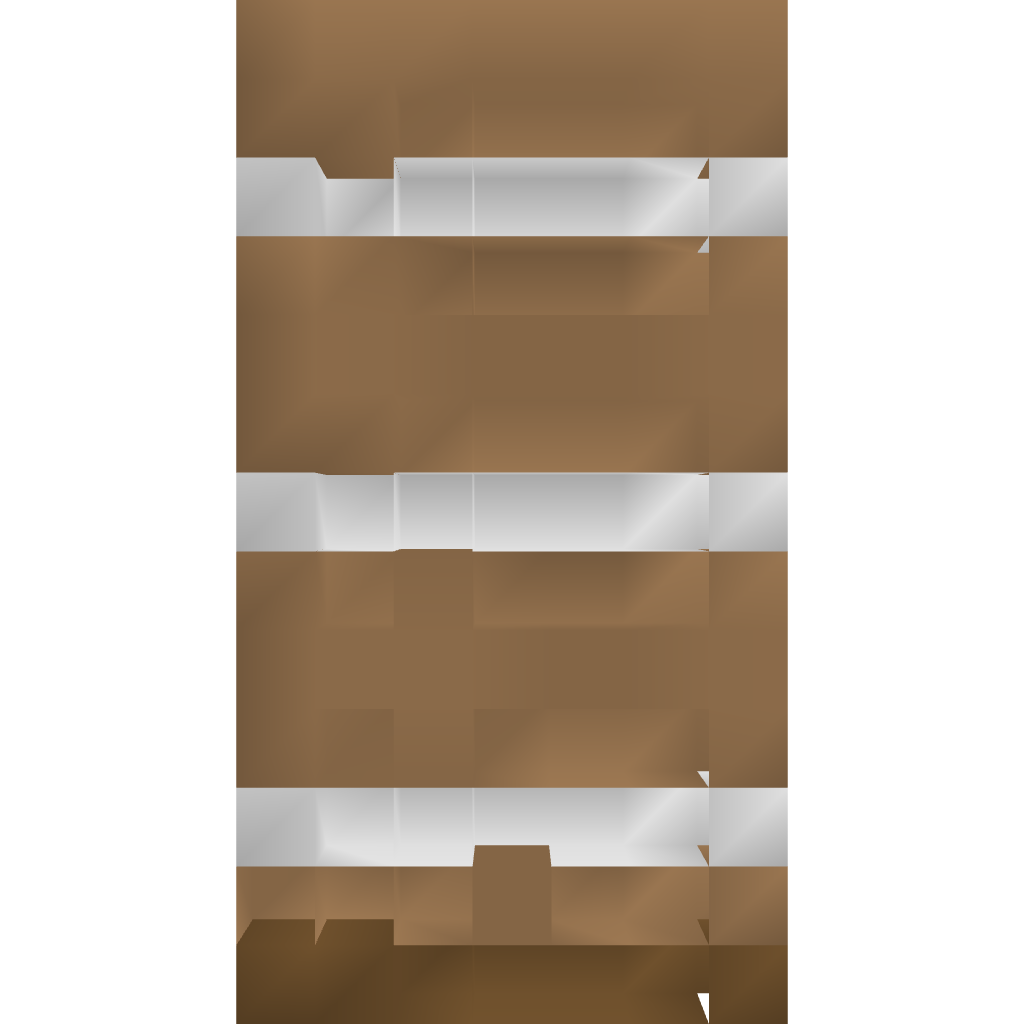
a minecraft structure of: Tower House bad low quality